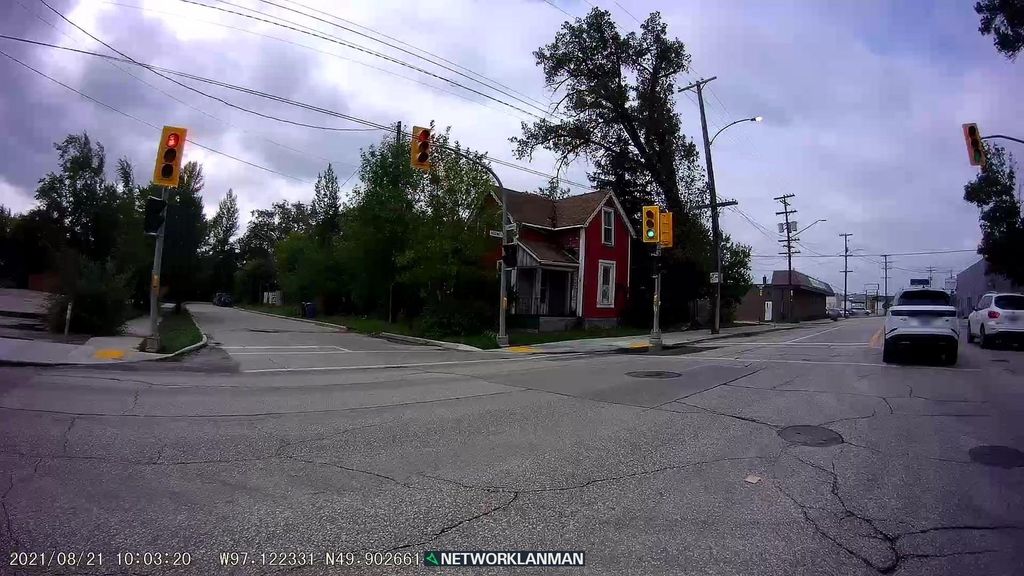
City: winnipeg